Question: I've configured my Facebook app to use "Website with Facebook Login" and "App on Facebook", with the site URL and canvas URL both set to myapp.com (not the real URL).
I would like mobile devices to access the app through the App Center. However, the App Detail page for my app (facebook.com/appcenter/myapp) displays the error "This app is not available for your phone", and the "Visit website" button is dulled and cannot be clicked (as tested on an iPhone and Galaxy Tab). However, the app's canvas page (apps.facebook.com/myapp) displays myapp.com in an iframe within Facebook, just like in the desktop version.
Setting the "Mobile Site URL" in the "Mobile Web" section to myapp.com does not fix the error, but does redirect apps.facebook.com/myapp directly to myapp.com, instead of displaying myapp.com in an iframe.
Setting the "Mobile Site URL" to the canvas page (apps.facebook.com/myapp) also doesn't fix the error, and causes Facebook to report a redirect loop in the canvas page.
In summary, setting the "Mobile Site URL" to any of:
- - -
makes the App Detail page (facebook.com/appcenter/myapp) display the "This app is not available for your phone" error, but some combinations do allow the app to be accessed at the canvas page regardless of what this error says. How can I get the App Detail page to let mobile users through to the canvas page, and not receive this error?
Edit: here is the current status of my app on the App Center:

This seems to imply that my App Detail page should be working on all devices, but perhaps it does not work for mobile users until it is listed in the App Center? I'm not clear on the distinction.
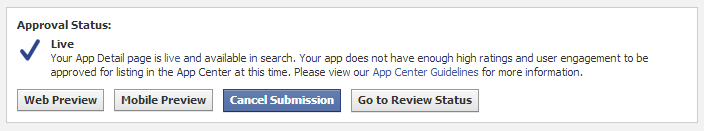
Answer: Under App Details -> Listed Platforms, "Mobile Web" needs to be set to "Display". This is distinct from enabling the "Mobile Site URL" under Settings -> Select how your app integrates with Facebook, although I'm not aware of any situation in which you'd want to enable one of the two settings and disable the other.